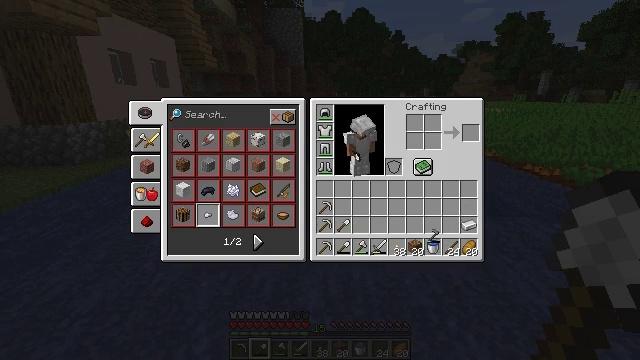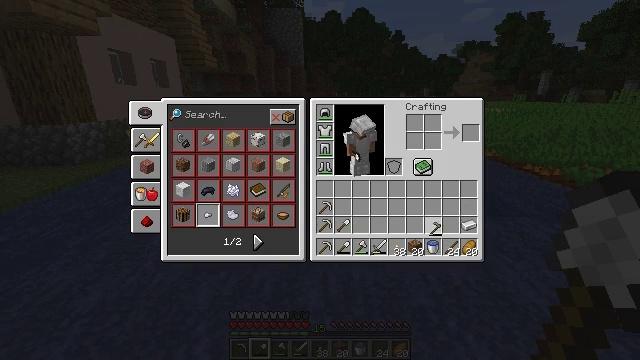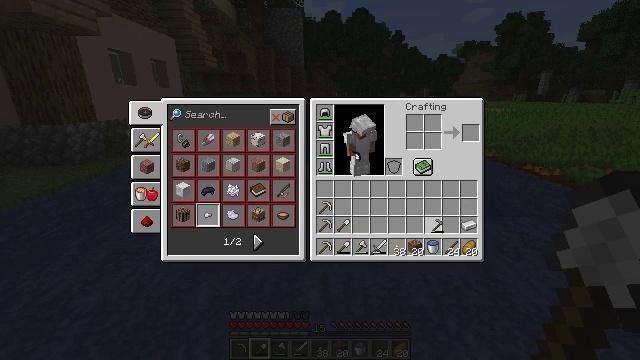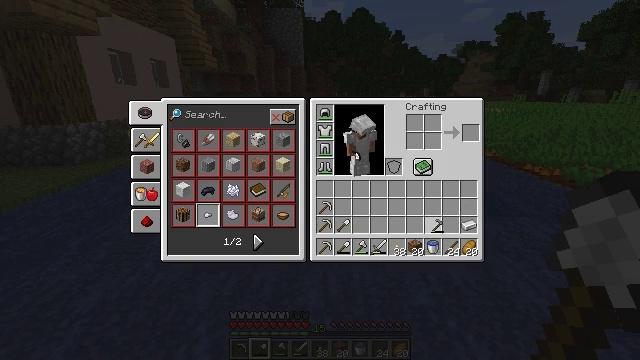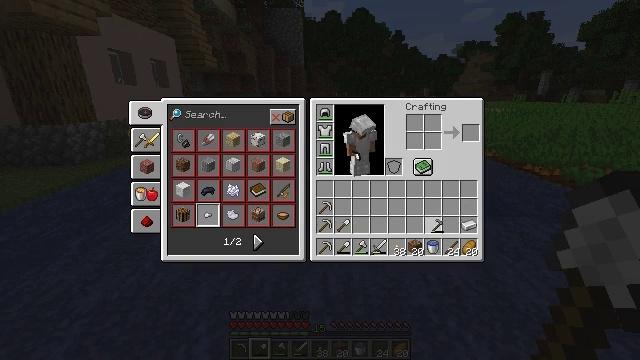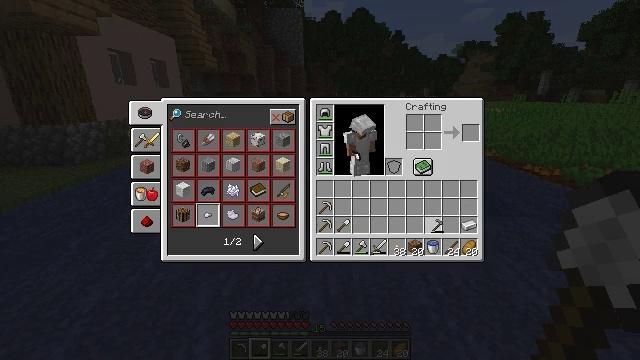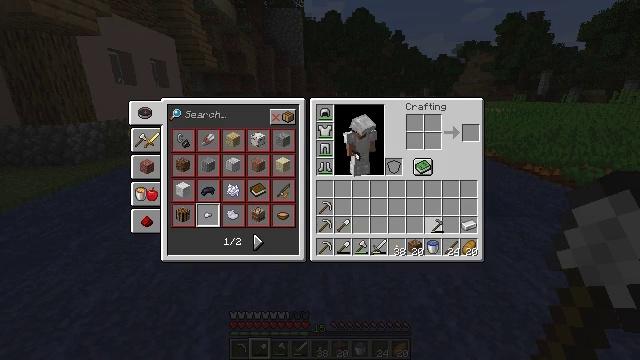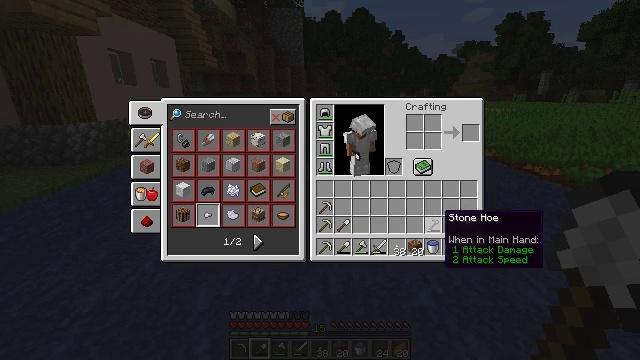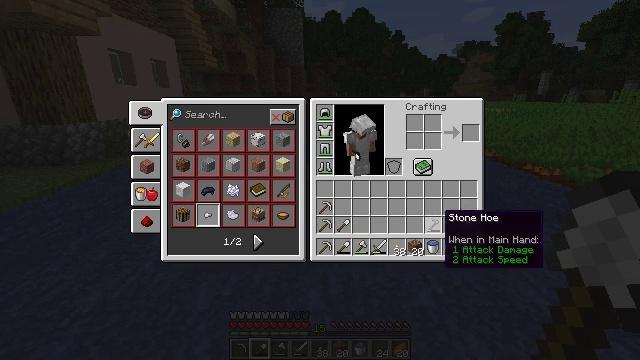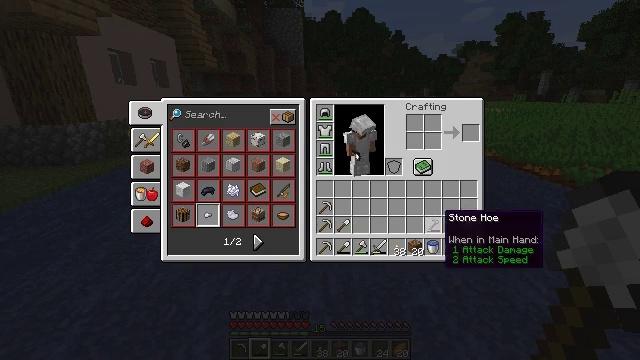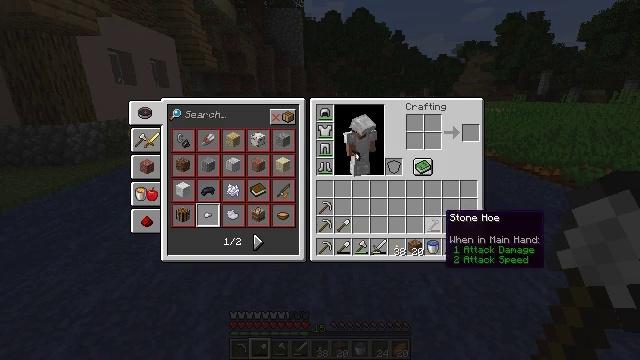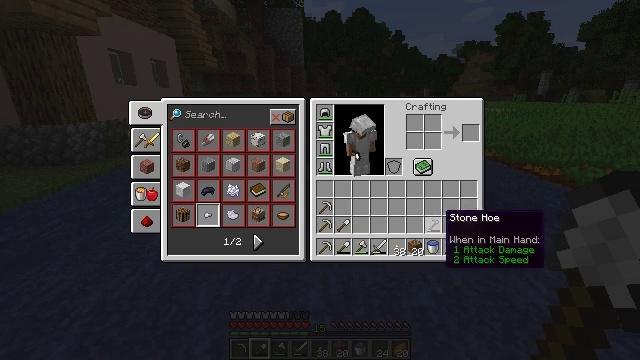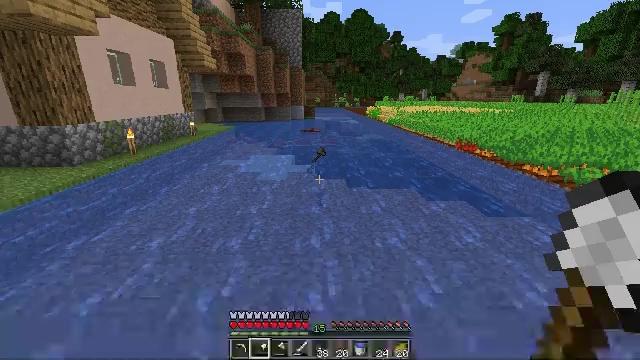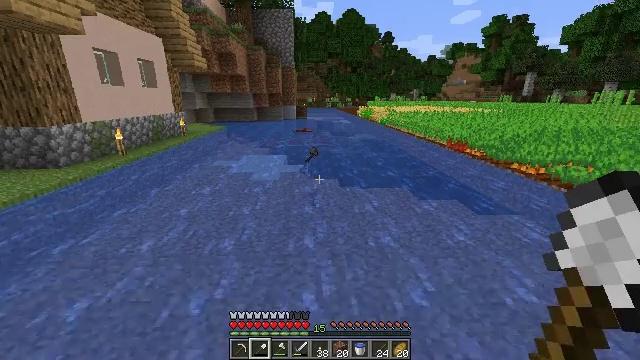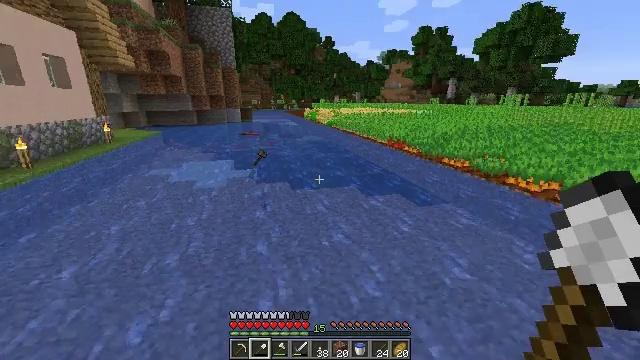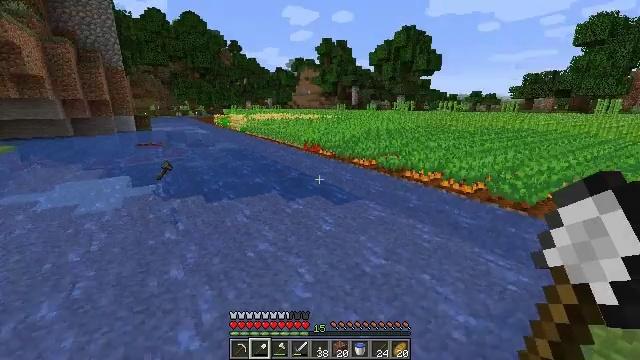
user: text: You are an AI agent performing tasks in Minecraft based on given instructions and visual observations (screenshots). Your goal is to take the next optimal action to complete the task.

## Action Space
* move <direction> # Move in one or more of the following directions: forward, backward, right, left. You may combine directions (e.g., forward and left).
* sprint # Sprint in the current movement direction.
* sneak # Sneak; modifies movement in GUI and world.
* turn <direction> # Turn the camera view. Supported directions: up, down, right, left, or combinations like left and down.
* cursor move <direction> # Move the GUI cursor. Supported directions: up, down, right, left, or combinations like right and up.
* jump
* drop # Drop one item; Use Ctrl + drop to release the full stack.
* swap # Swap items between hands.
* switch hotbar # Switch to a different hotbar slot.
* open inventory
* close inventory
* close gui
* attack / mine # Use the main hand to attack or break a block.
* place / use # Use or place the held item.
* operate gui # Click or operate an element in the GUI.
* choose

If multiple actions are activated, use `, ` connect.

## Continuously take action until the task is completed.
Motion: motion action
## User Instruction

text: Gather carrots from the field.
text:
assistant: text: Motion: cursor move up
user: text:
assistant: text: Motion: no_op
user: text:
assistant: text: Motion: no_op
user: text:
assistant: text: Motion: operate gui
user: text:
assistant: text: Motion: operate gui
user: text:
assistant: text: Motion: operate gui
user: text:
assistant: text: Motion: no_op
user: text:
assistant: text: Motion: no_op
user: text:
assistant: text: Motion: no_op
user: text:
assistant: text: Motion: no_op
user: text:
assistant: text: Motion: no_op
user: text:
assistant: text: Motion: no_op
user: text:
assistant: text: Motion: turn right, close gui
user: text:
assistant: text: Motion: turn right
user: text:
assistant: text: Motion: turn right and up
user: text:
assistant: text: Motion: move right, turn right and up
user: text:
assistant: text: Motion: move right, turn right
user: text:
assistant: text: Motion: move right
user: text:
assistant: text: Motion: move right, turn right
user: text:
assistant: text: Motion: move right
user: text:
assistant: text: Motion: move forward and move right
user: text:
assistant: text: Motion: move forward and move right
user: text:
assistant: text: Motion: move forward and move right
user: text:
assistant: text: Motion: move forward and move right, turn left
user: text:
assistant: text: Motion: move forward and move right, turn left
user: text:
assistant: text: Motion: move forward and move right, turn left and down
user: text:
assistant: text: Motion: move forward and move right, turn left and down
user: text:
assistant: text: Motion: move forward and move right, turn left and down
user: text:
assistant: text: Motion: move forward, turn down
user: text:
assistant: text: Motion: move forward, turn down